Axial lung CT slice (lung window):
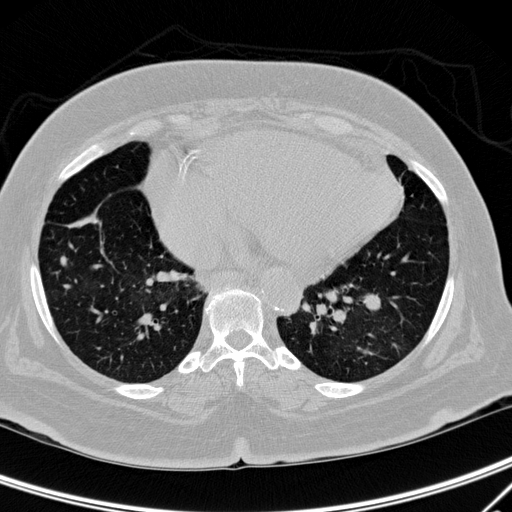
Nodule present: no